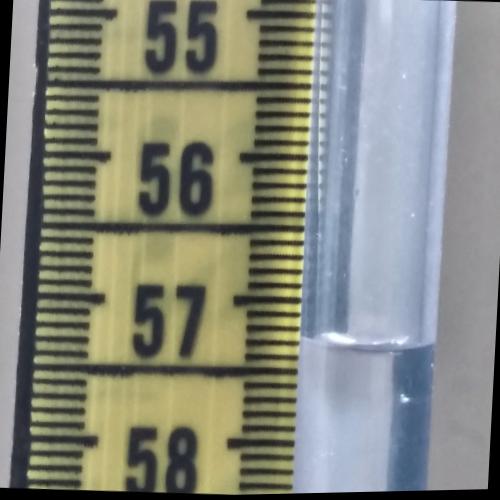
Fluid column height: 57.3 cm